Question: Several of my customers asked me to implement graphical password checker like
Any ideas how to implement this kind of UI?
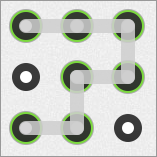
Answer: Try to see this: <URL>. Guys extracted the appropriate code from android sources and made it easy-to-use in an app.